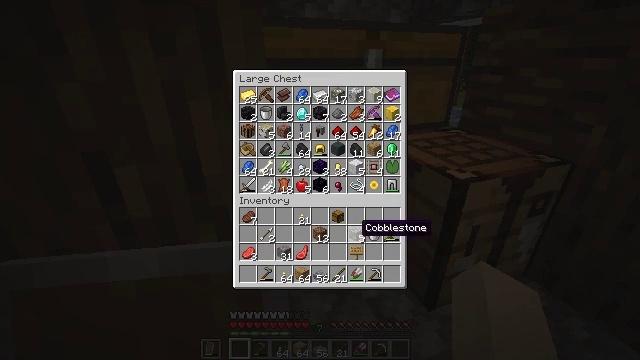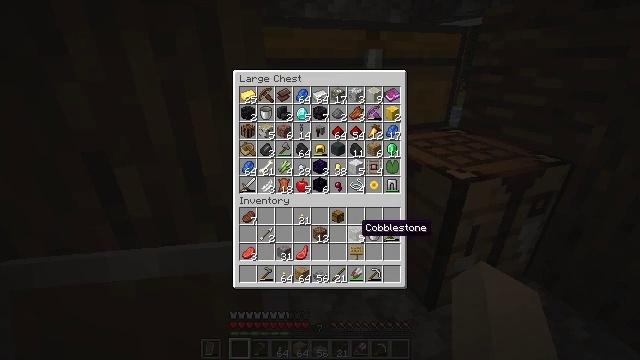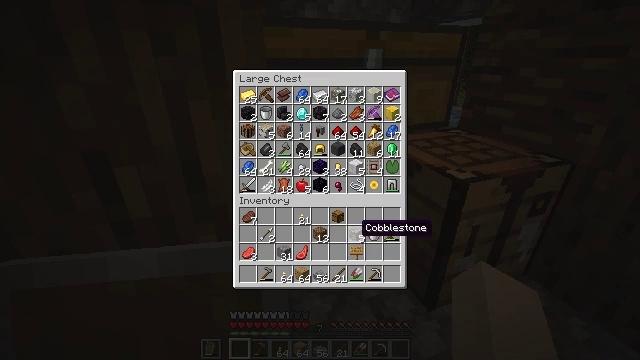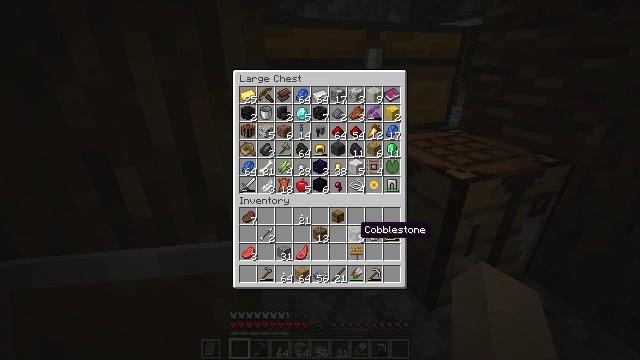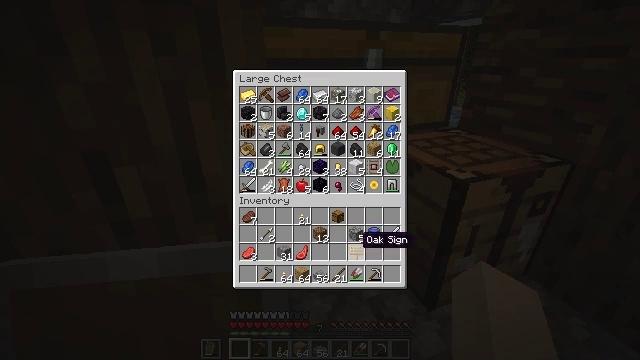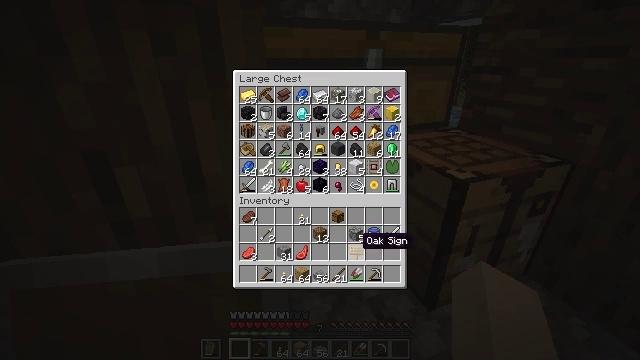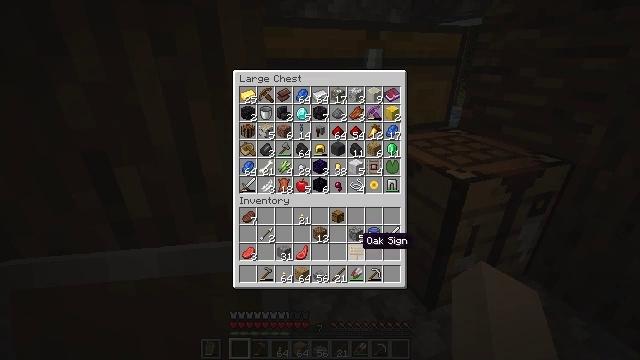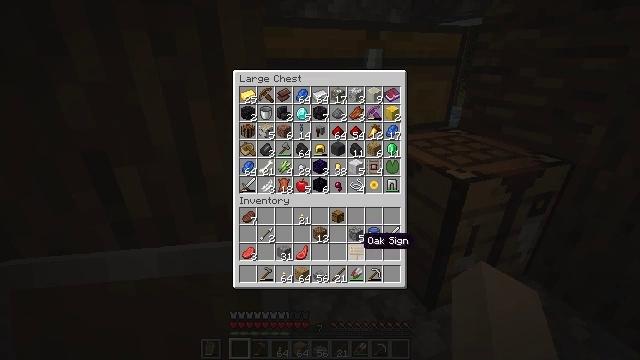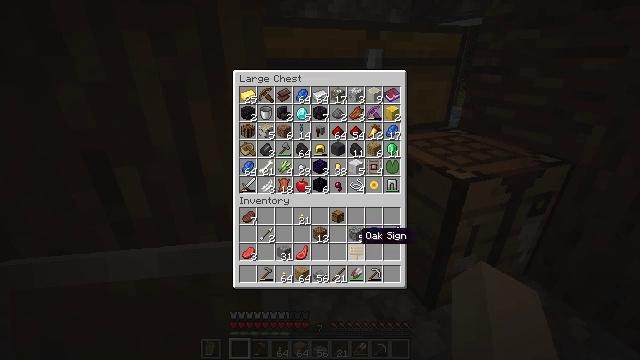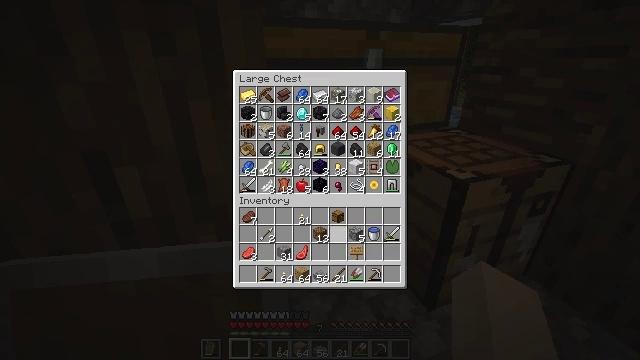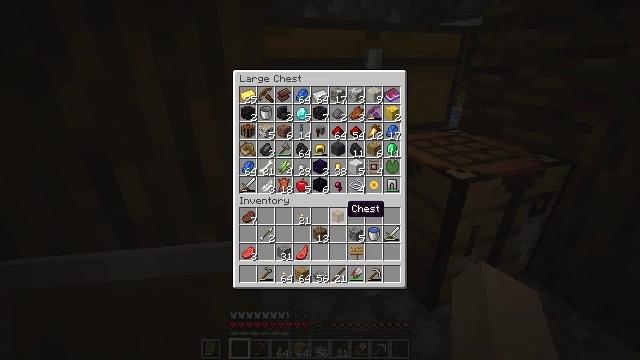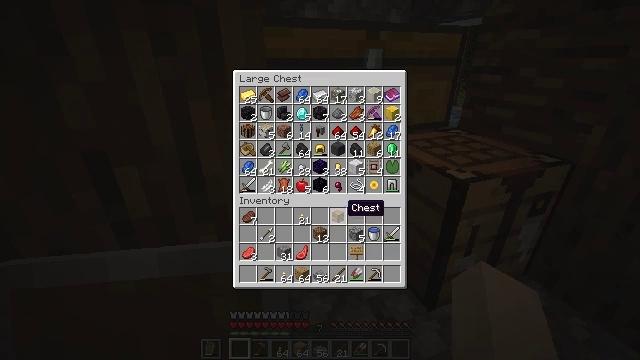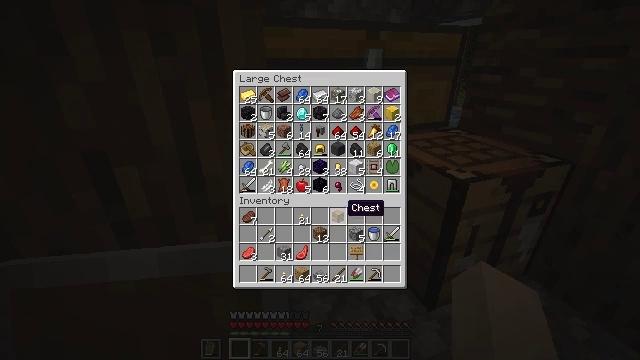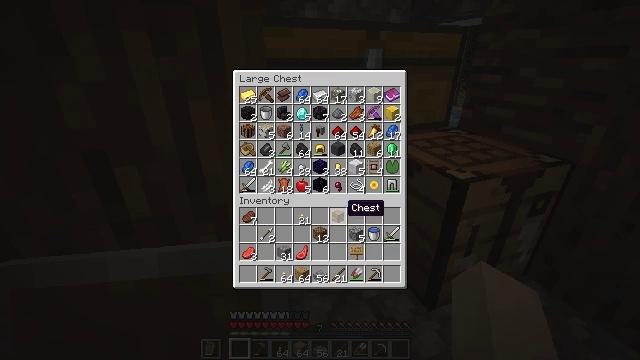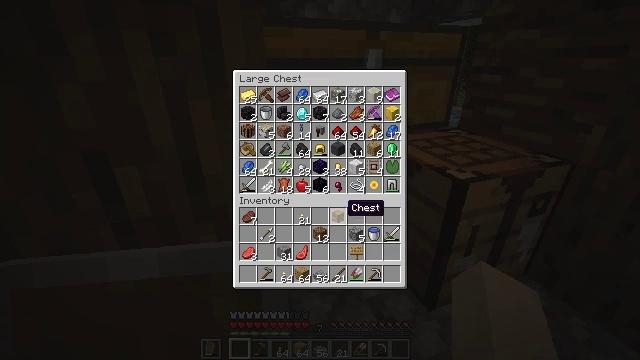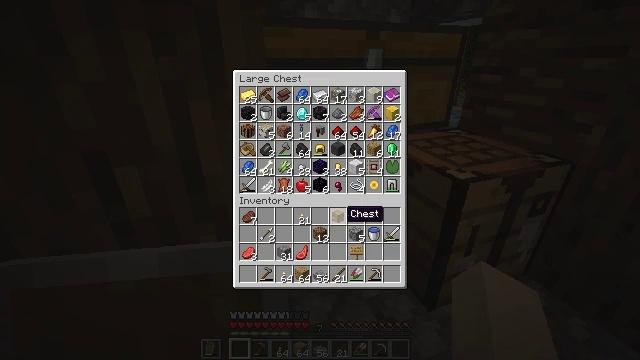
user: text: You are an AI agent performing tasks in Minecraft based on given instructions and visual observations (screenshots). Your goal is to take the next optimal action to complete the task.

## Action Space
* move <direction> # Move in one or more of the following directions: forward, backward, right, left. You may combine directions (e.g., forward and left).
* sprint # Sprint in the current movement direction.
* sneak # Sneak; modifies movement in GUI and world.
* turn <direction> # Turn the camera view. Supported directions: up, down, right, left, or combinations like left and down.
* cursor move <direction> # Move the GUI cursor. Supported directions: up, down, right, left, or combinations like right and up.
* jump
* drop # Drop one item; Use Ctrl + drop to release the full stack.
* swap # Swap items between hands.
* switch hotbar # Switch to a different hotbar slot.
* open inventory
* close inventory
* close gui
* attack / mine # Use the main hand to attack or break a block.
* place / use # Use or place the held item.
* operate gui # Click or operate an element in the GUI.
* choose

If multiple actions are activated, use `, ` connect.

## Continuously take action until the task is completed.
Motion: motion action
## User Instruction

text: Collect the bell.
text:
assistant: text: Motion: sneak, use / place
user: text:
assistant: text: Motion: sneak
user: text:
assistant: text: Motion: sneak
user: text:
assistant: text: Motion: sneak, turn down
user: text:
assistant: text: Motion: sneak, use / place
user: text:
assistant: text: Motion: sneak, use / place
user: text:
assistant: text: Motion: sneak, use / place
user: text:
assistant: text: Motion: sneak
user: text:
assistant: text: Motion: sneak, turn left and up
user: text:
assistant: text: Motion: sneak, turn up
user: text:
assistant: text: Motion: sneak, use / place
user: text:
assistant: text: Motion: sneak, use / place
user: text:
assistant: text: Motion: sneak, use / place
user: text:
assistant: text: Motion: sneak
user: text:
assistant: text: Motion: sneak
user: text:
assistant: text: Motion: sneak, turn down
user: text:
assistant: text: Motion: sneak
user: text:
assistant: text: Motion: sneak
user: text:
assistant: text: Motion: sneak, turn left and up
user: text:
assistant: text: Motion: sneak
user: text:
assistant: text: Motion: sneak, use / place
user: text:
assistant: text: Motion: sneak, use / place
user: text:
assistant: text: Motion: sneak, turn down
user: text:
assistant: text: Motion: sneak, turn right and down
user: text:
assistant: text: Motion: sneak
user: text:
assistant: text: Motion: sneak
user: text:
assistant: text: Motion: sneak
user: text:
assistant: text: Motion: sneak, use / place
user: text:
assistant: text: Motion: sneak, use / place
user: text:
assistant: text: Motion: sneak, use / place